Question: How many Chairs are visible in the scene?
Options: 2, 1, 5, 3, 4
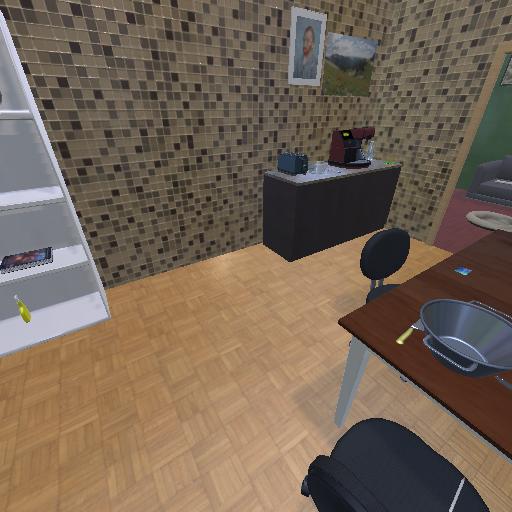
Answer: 2